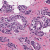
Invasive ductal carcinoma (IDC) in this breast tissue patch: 1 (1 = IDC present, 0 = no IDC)